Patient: sex M, age 76
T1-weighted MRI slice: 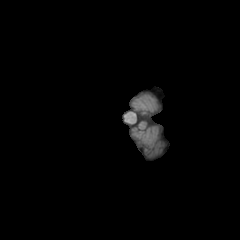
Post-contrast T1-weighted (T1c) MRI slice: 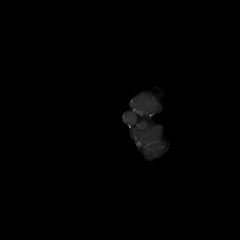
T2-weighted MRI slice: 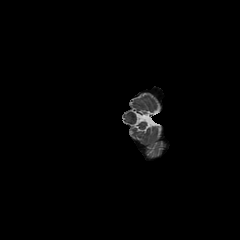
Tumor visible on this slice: no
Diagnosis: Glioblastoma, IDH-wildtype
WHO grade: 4